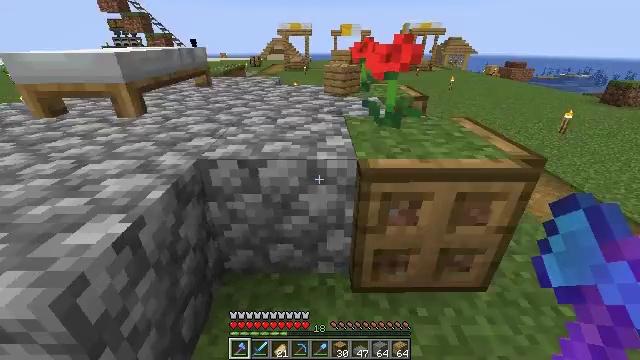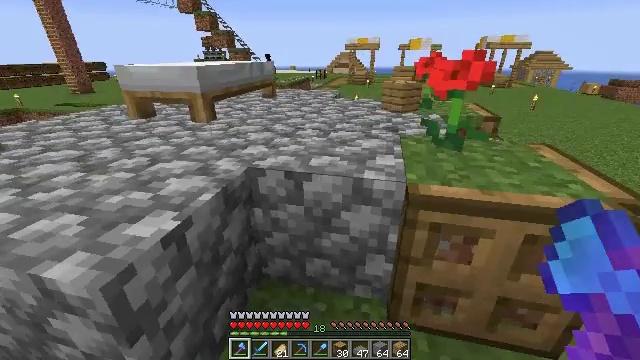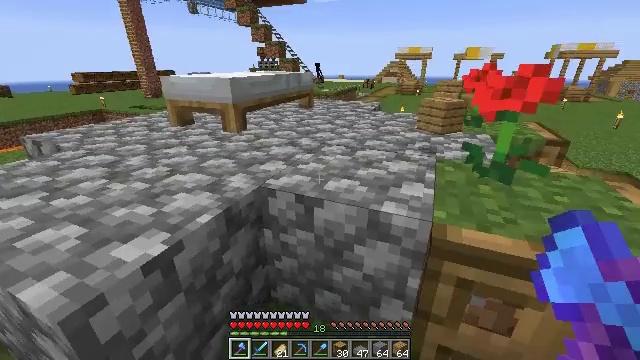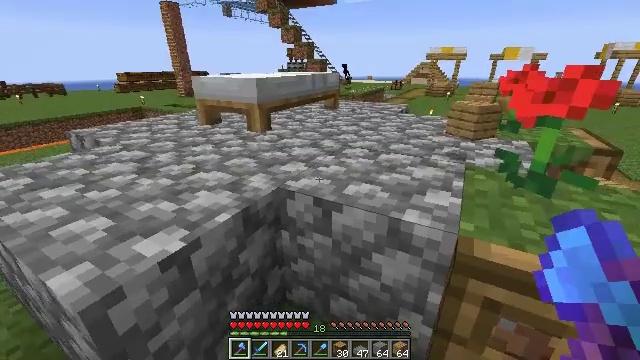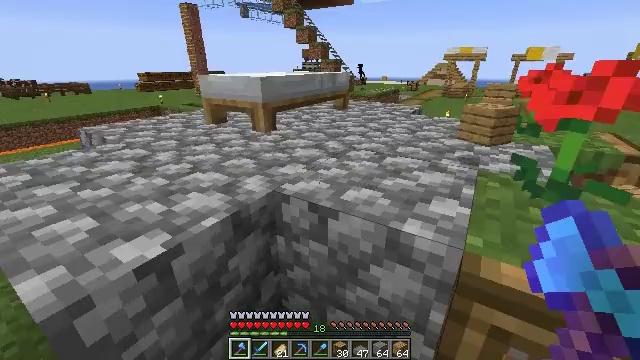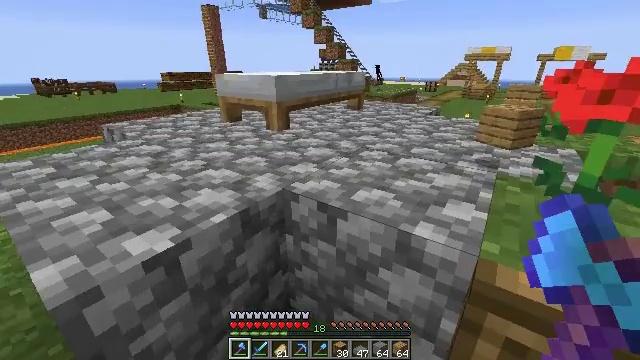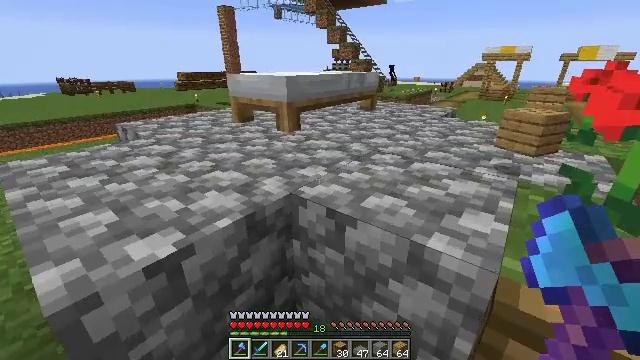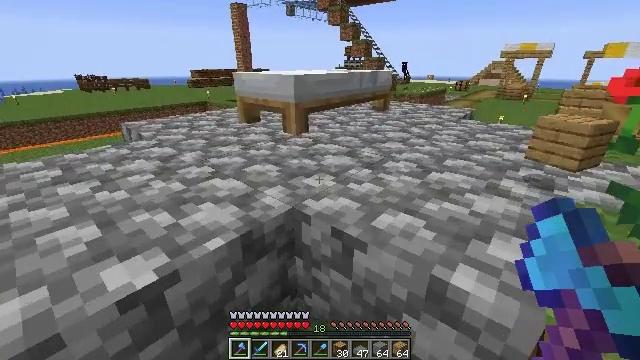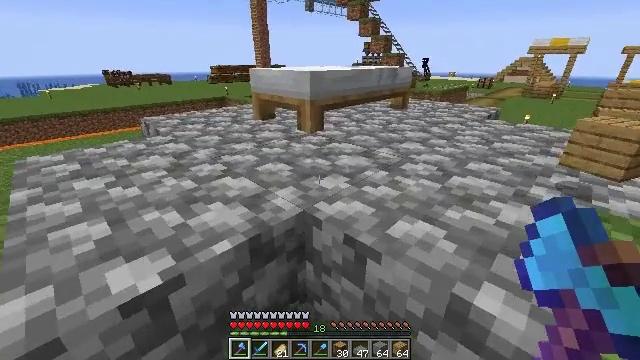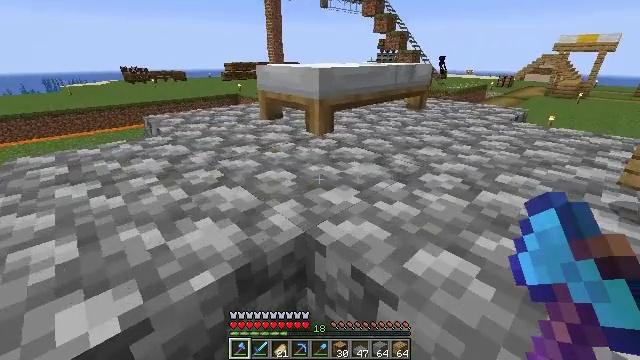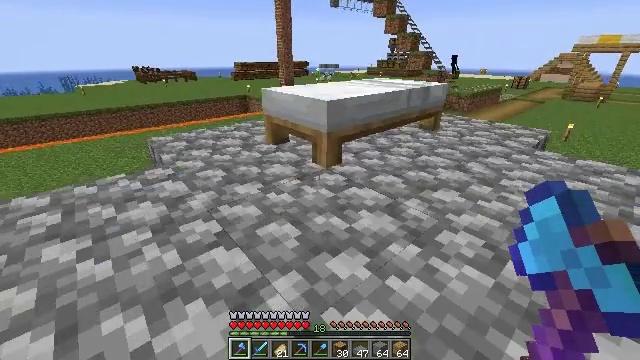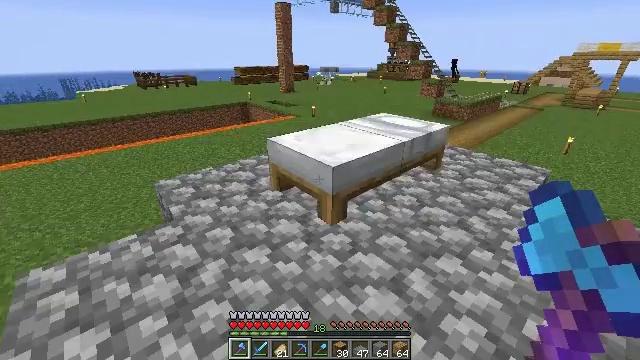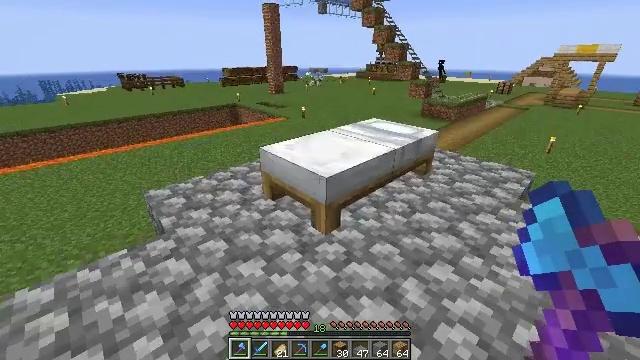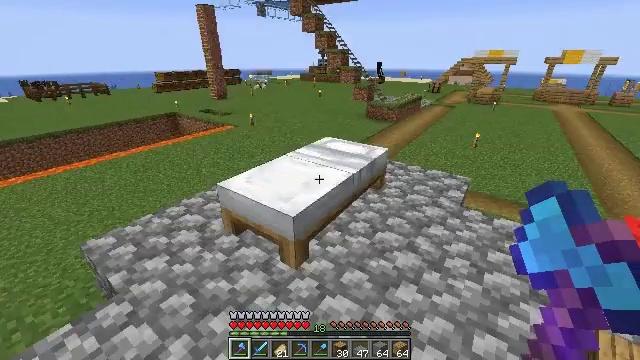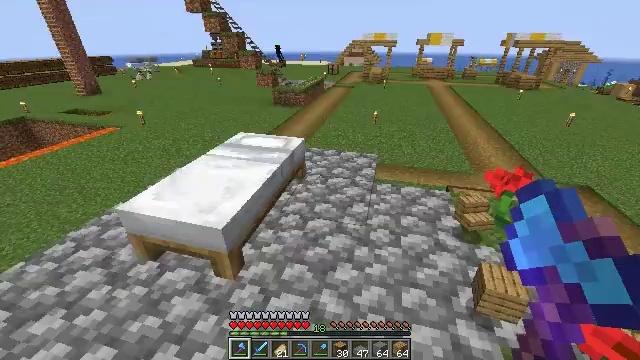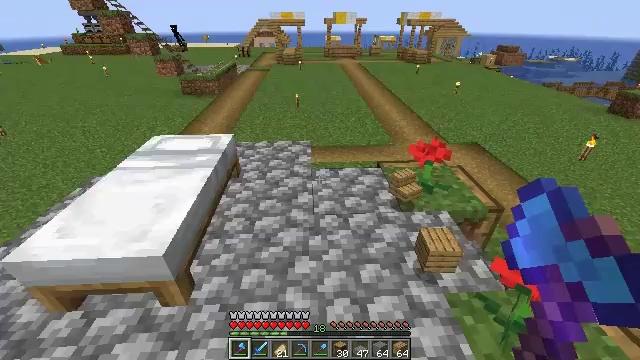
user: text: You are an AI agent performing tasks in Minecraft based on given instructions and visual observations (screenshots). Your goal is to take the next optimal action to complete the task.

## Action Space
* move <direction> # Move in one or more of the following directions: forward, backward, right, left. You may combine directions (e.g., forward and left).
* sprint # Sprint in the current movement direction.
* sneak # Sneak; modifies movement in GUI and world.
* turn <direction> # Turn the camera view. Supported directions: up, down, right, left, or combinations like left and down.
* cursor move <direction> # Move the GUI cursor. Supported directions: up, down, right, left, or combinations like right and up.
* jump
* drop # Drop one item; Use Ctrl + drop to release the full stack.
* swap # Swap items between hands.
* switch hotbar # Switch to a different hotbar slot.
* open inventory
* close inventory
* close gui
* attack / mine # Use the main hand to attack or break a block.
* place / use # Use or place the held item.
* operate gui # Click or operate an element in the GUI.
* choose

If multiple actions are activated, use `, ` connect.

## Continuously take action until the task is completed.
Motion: motion action
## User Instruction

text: Mine the oak trapdoor.
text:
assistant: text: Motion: move forward and move right, turn left and up
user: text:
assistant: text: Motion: move forward, turn left and up
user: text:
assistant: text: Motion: turn left
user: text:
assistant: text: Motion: turn left
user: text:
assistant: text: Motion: turn left
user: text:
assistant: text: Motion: move forward, turn left
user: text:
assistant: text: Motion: move forward, turn left
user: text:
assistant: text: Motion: move forward, turn left
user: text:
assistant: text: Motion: move forward, turn left
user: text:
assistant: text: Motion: move forward, turn left, jump
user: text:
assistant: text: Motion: move forward, jump
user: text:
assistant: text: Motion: move forward, turn right, jump
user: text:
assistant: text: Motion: move forward, turn right, jump
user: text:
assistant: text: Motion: move forward, turn right and down
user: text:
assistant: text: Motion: move forward, turn right and down
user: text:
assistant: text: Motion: move forward, turn right and down
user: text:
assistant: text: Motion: move forward, turn right and down
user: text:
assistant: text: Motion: move forward, turn right
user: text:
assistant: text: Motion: move forward
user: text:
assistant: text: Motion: move forward, turn right
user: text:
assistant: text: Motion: move forward, turn right
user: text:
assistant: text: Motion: move forward and move right
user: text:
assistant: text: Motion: move forward and move right
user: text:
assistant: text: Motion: move forward and move right, turn left and down
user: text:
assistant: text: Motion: move forward and move right, turn left and down
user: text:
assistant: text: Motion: move forward and move right, turn left and down
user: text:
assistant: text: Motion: turn left and down
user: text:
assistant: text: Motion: turn left and down
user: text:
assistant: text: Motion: turn left
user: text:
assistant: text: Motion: no_op